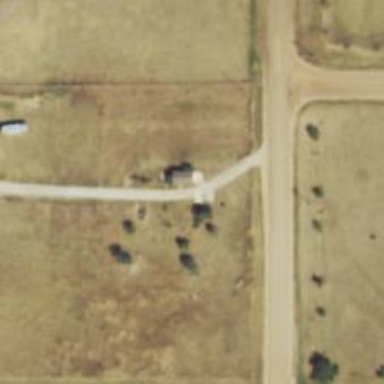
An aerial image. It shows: Driveway.